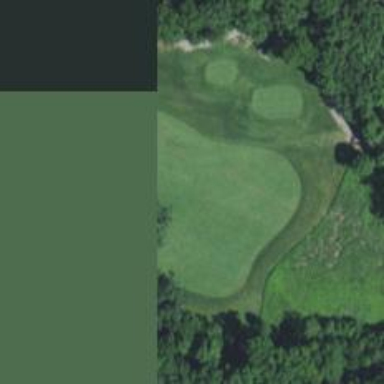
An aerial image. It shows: View of golf hole.